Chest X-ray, PA view. Patient: 34 years old, sex F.
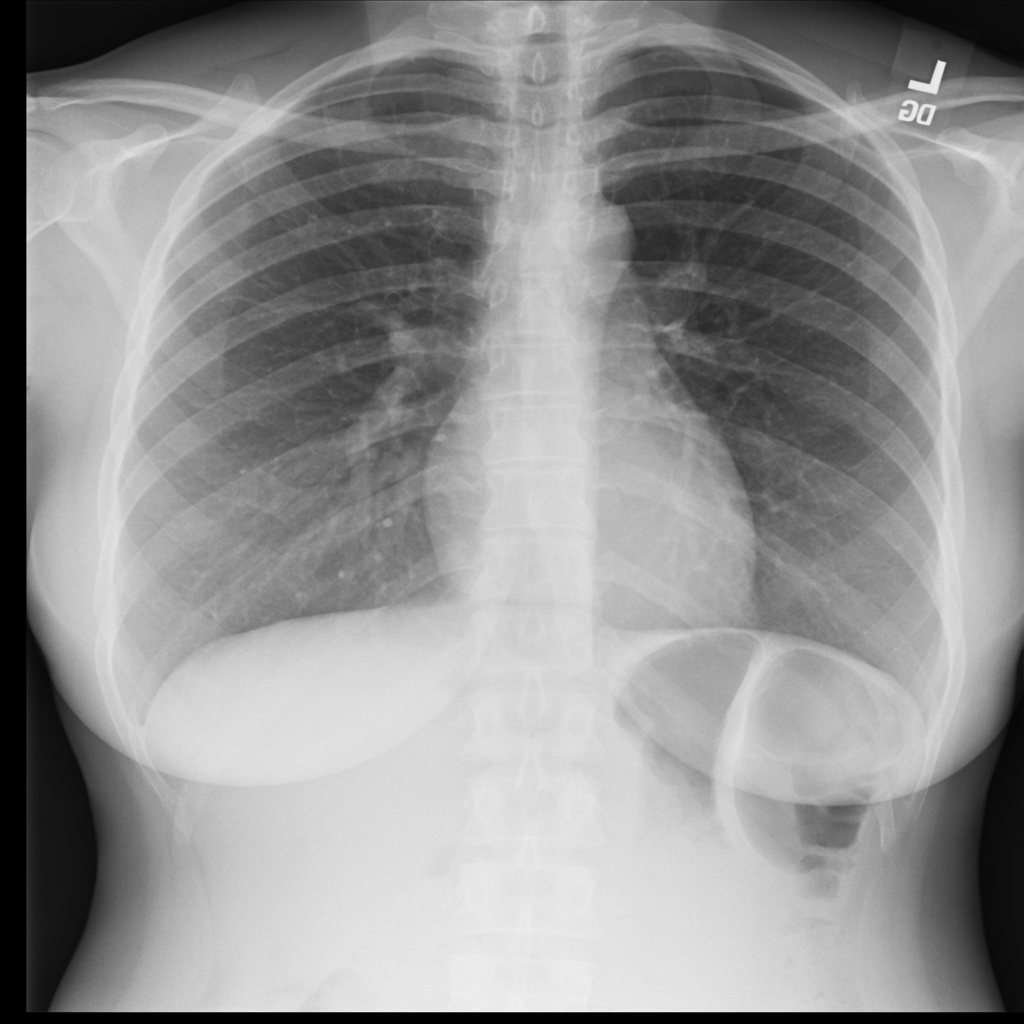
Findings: No Finding